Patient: sex M, age 70
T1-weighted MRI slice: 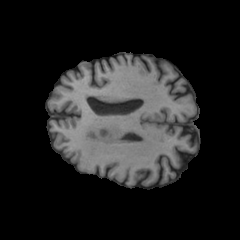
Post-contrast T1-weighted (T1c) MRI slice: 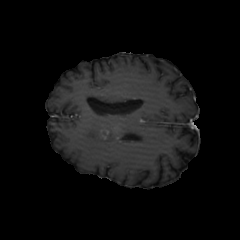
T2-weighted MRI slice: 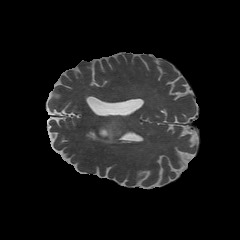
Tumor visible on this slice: yes
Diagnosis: Glioblastoma, IDH-wildtype
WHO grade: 4